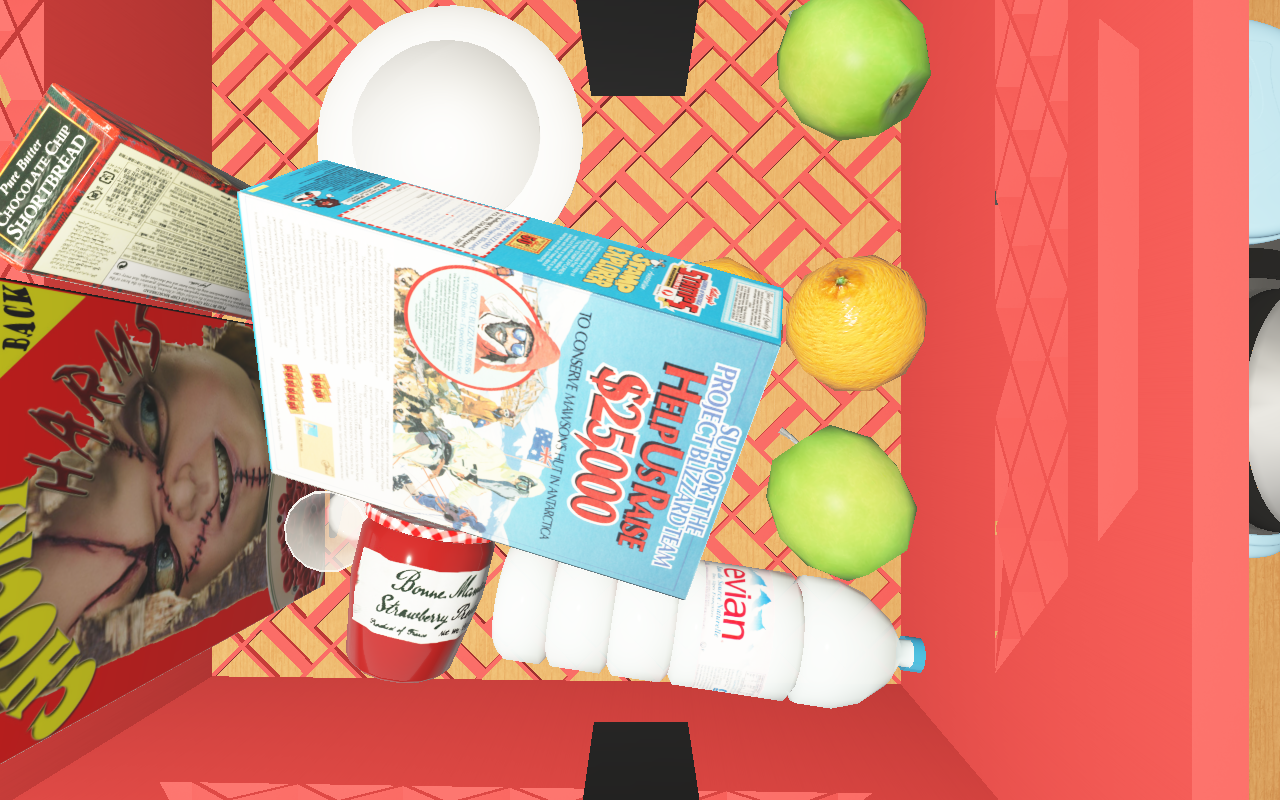
Objects in the scene:
carafe
water bottle
apple
apple
cereal box
cereal box